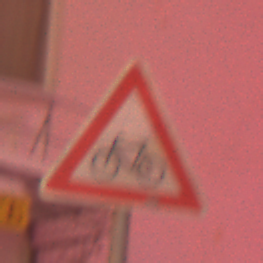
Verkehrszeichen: RadverkehrRechts
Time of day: Night
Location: Outdoor (Urban)
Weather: Overcast
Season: Winter
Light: Artificial